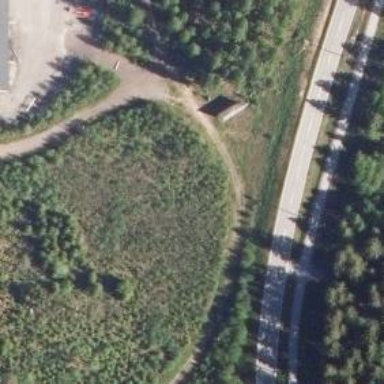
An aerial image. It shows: Advanced nordic footway track groomed for classic and skating styles.